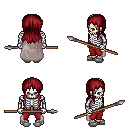
a pixel art fantasy rpg character, male body template, skeleton, gray cape, red pants, brunette unkempt hairstyle, white slippers, spear, four views (front, back, left, right), 2x2 character sprite sheet, small pixel art, hard edges, no anti-aliasing